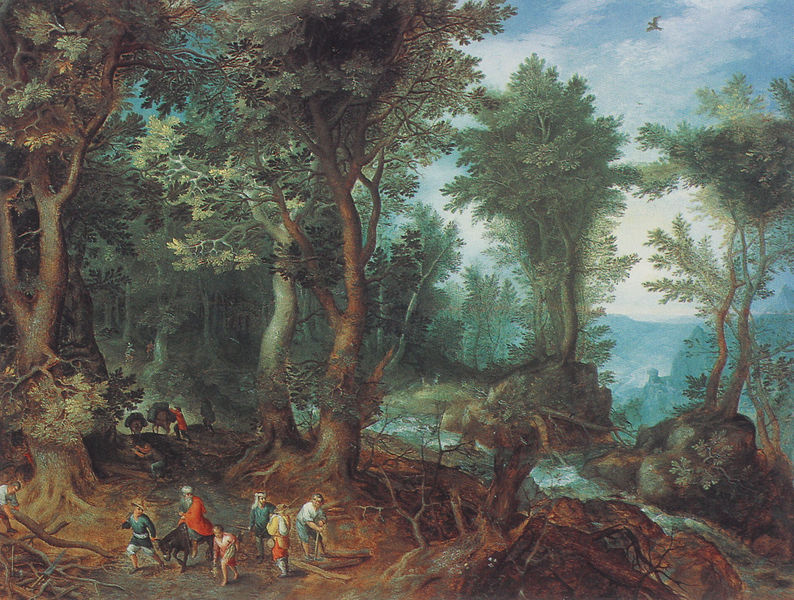
Titel: Waldlandschaft mit dem Opfer Abrahams
Künstler: Jan Brueghel d. Ä.
Institution: London, Thomas and Brenda Brod
Schlagwörter: vogel, bäume, landschaft, menschen, rot, weg, bach, wald, wasserfall, esel, wellen, wildbach, monster